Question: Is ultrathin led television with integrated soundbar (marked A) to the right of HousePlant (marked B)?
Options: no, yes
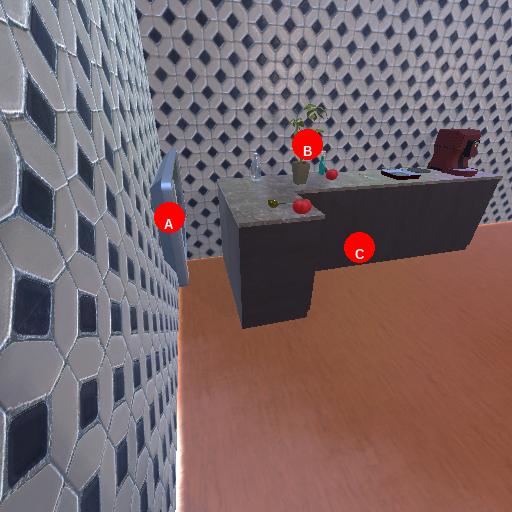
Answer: no